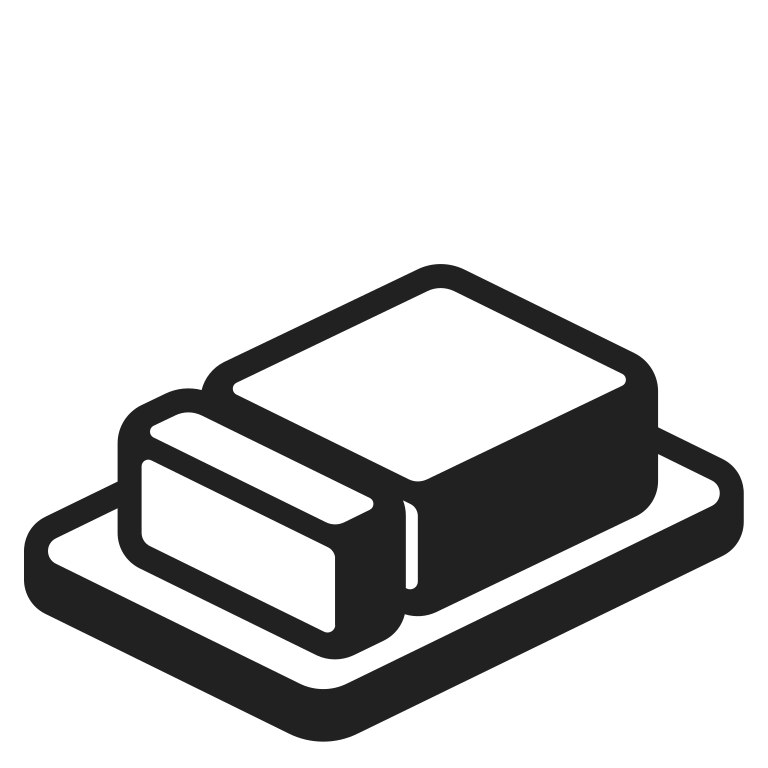
butter high contrast